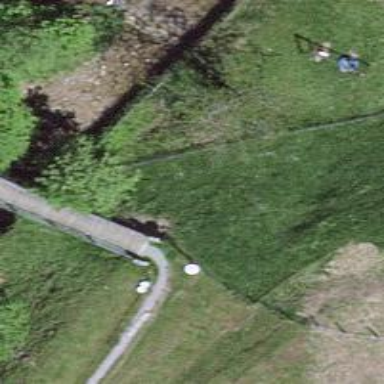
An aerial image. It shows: Footway bridge.